Question: In my app I am using UITableView. I want to highlight cell with an image.
My code is:
'''
- (void)tableView:(UITableView *)tableView didSelectRowAtIndexPath:(NSIndexPath *)indexPath {
UITableViewCell *cell = [slideMenuTableView cellForRowAtIndexPath:indexPath];
UIImageView *image = [[UIImageView alloc]initWithImage:[UIImage imageNamed:@"selected_tab_bg.png"]];
cell.selectedBackgroundView = image;
}
'''
It highlights the cell but when I select another cell previous cell is also selected as shown below. I want to clear the previous cell when i select another cell
In the screen shot List view and Search are highlighted.
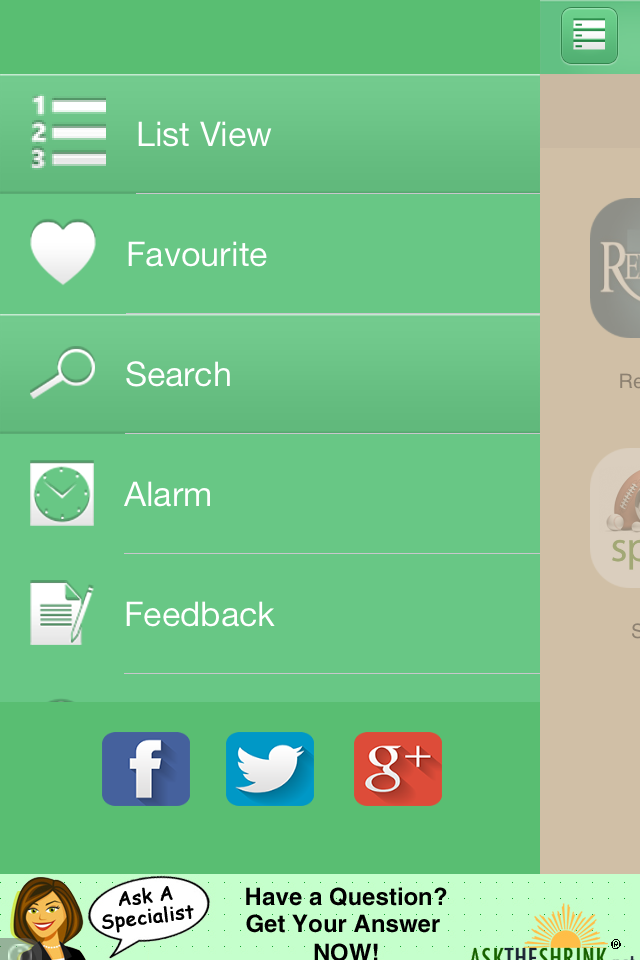
Answer: cellForRowAtImagePath may send you a recycled cell, which may or may not be your previously highlighted cell. If you've set a cell to highlighted, then you need to remember that cell, and unset it. Alternatively, you could have an if condition in cellForRowAtImagePath, and make sure it unsets a previously highlighted and sets a currently highlighted according to the current indexPath, then call reloadData on the tableview to make it redraw everything.